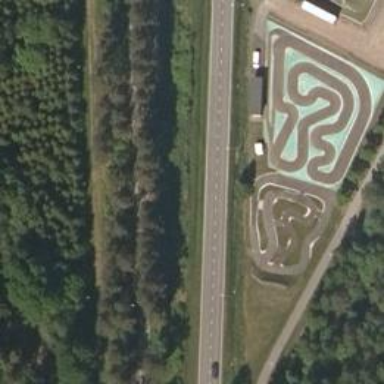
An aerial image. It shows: Raceway for motor sports.